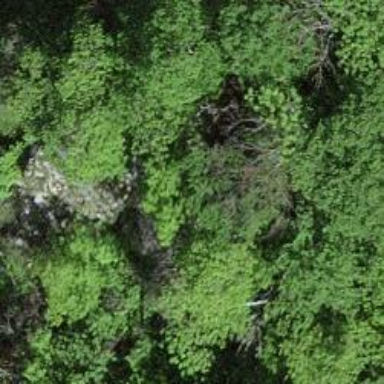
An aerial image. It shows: Natural cliff.